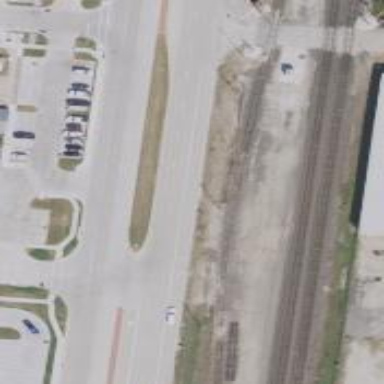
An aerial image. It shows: Railway siding with rails.